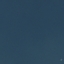
Land use / land cover: SeaLake